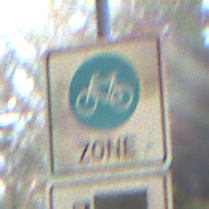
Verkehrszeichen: BeginnFahrradzone
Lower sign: MehrspurigeFahrzeugeFrei3
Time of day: MorningAfternoon
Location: Outdoor (Nature)
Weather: Clear
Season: Winter
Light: Natural